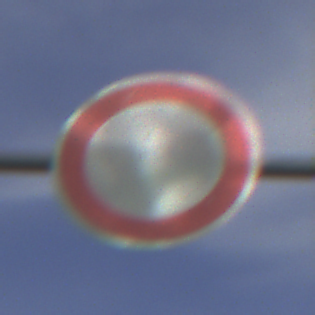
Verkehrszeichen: VerbotFahrzeugeAllerArt
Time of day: MorningAfternoon
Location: Outdoor (Suburban)
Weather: PartlyCloudy
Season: NotSpecified
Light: Natural